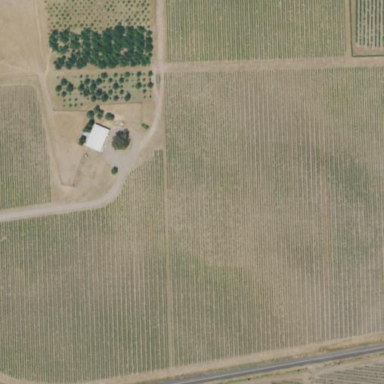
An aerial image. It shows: Vineyard where grapes are grown.